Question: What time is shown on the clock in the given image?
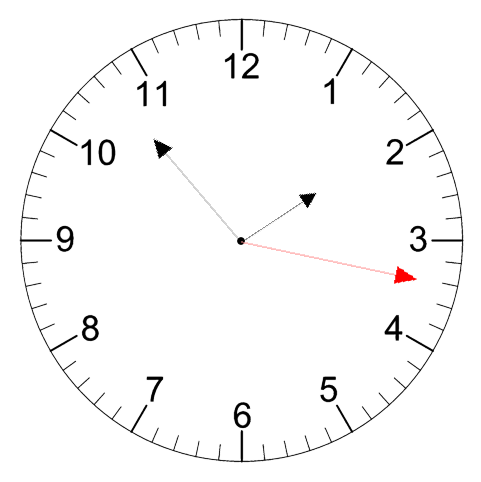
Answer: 01:53:17